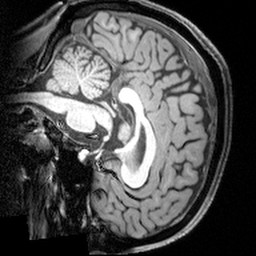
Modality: T1w
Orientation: sagittal
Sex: male
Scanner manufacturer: siemens
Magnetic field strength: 3 T
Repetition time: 1.9 s
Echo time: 0.00397 s